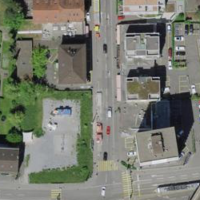
EUNIS habitat code: 54
Species observed at this site:
Milvus milvus